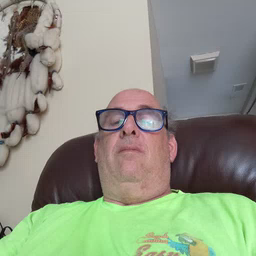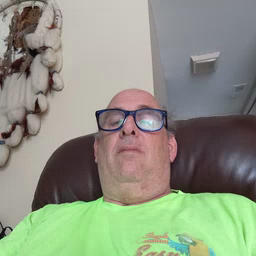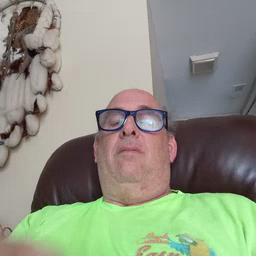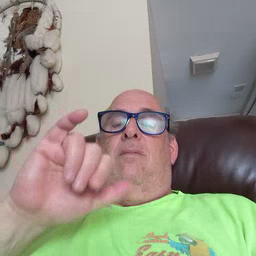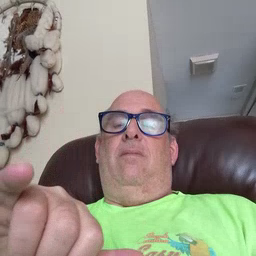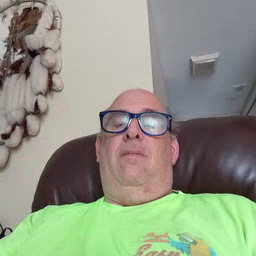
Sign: that